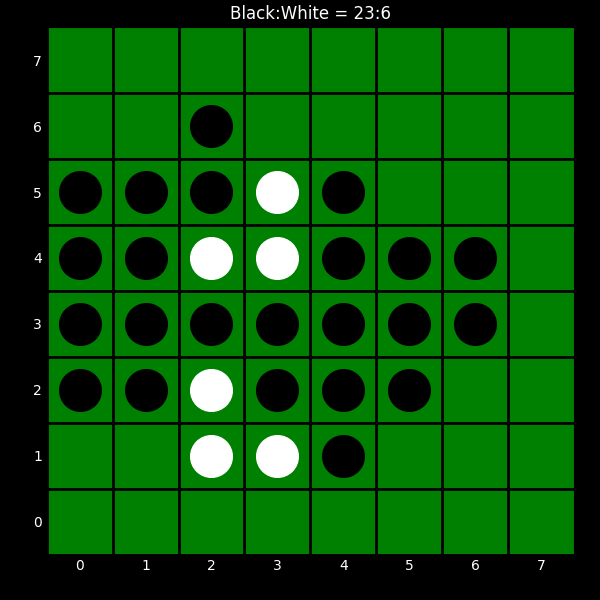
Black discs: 23
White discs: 6